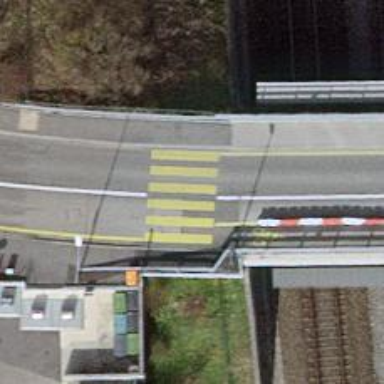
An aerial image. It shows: Zebra crossing on the road.